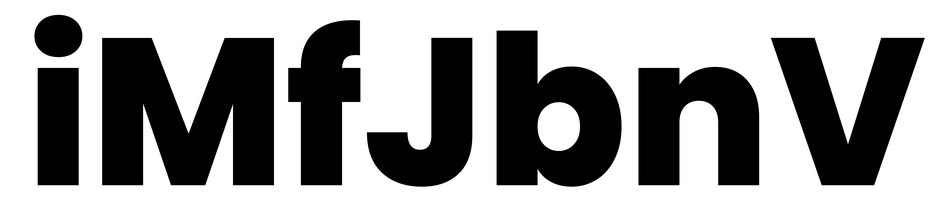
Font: Poppins-ExtraBold